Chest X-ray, AP view. Patient: 13 years old, sex F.
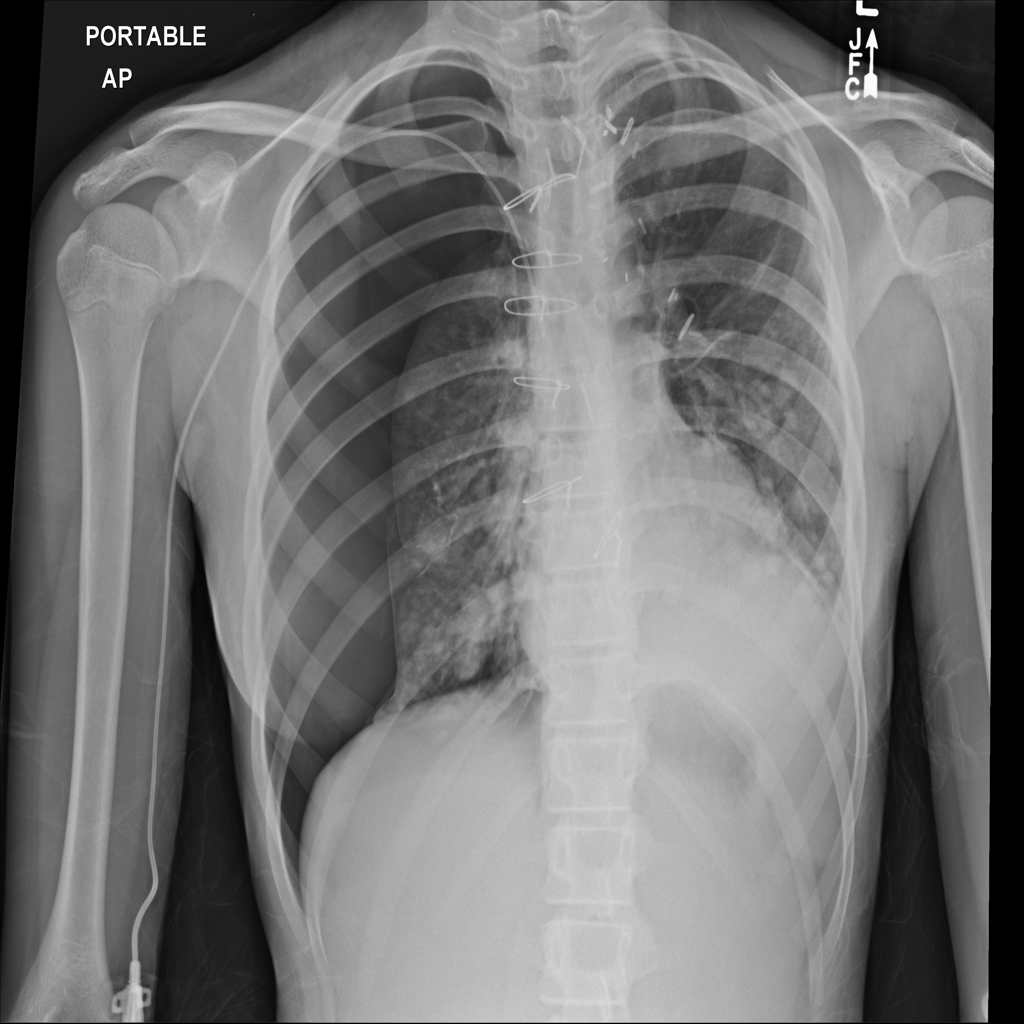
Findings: No Finding